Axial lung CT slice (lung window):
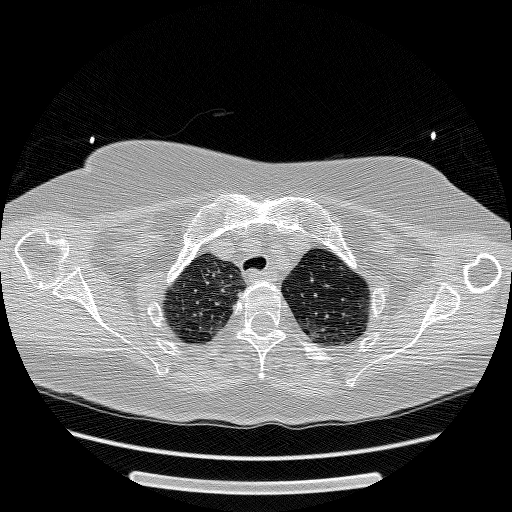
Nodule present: no